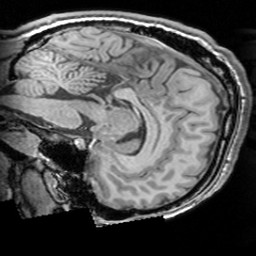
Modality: T1w
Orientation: sagittal
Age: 24
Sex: male
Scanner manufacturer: siemens
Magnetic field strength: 3 T
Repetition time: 1.63 s
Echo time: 0.00311 s